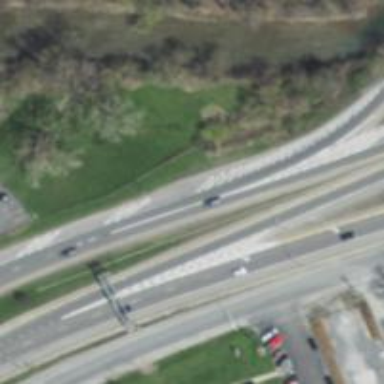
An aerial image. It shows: Primary link highway.